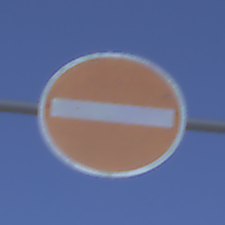
Verkehrszeichen: VerbotDerEinfahrt
Umgebung: Outdoor, Nature
Tageszeit: MorningAfternoon
Wetter: Clear
Licht: Natural
Jahreszeit: NotSpecified
Kontrast: HighContrast